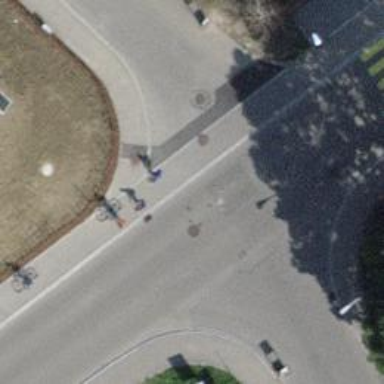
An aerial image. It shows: Unmarked crossing on the road.